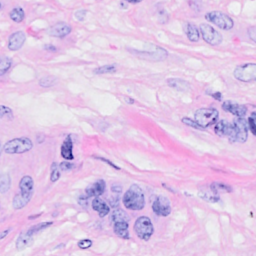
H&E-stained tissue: Breast